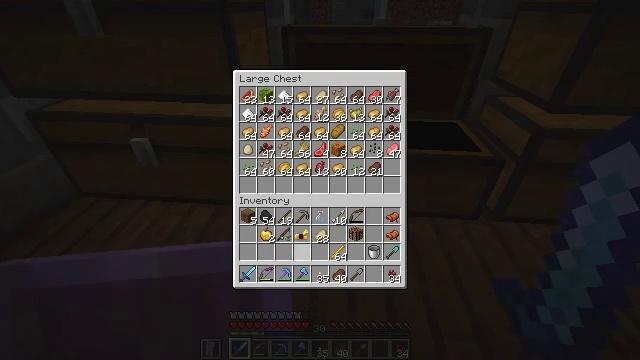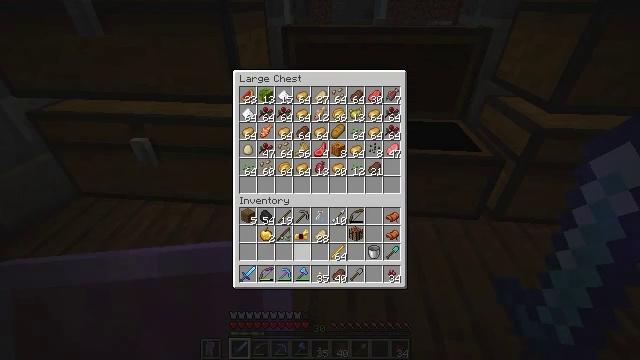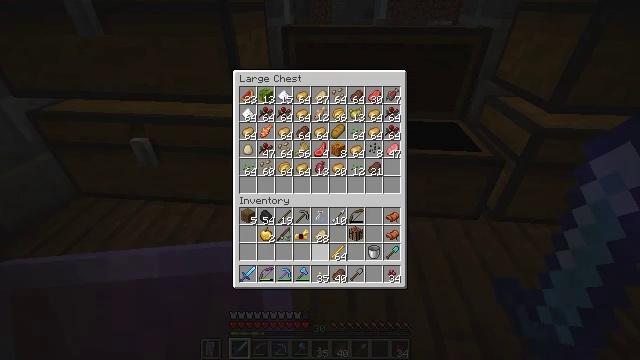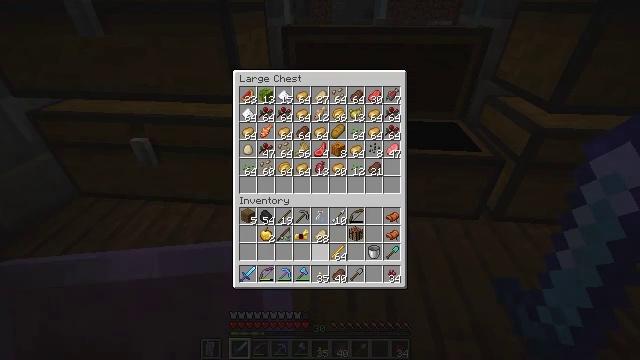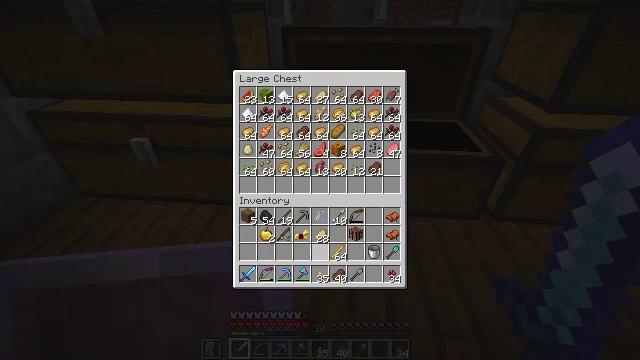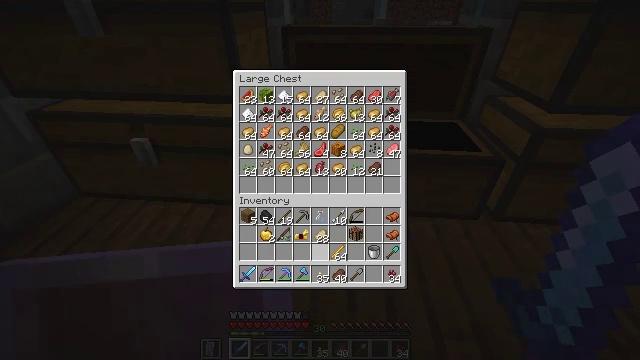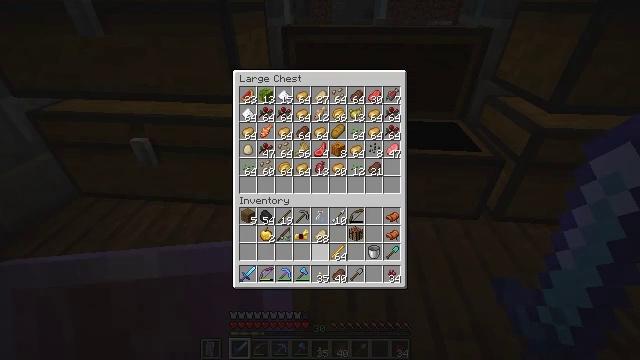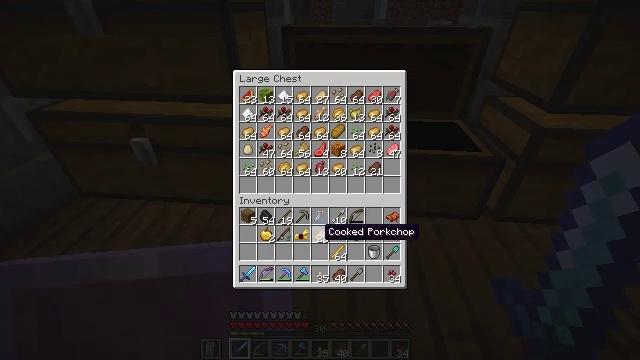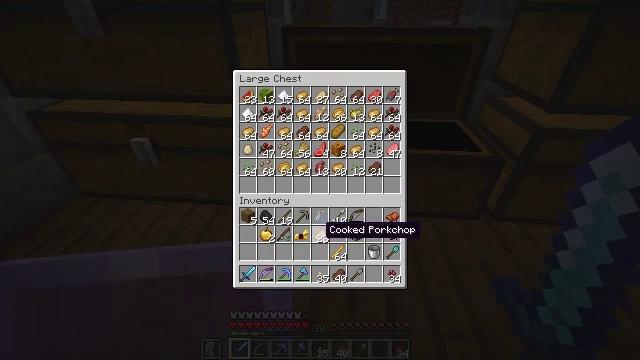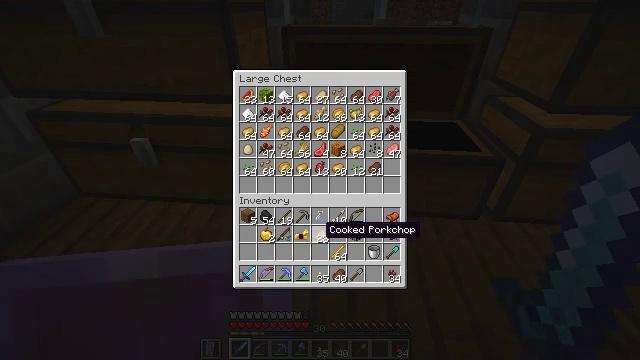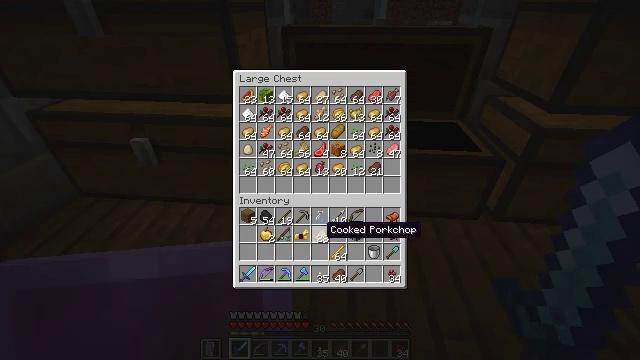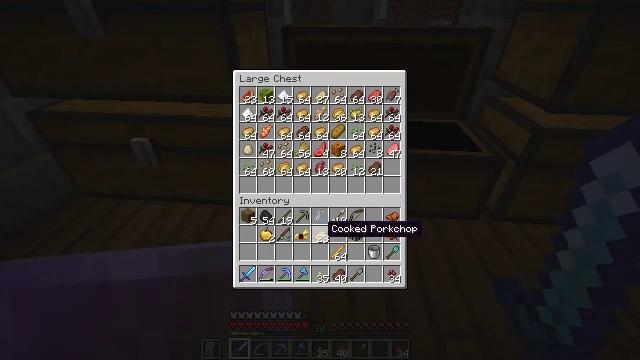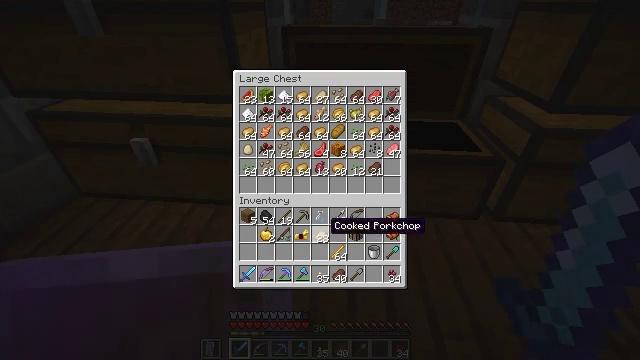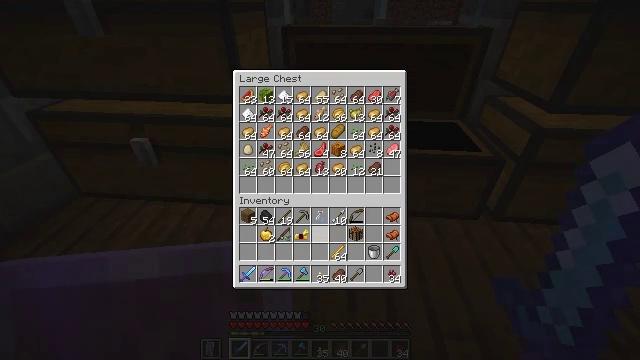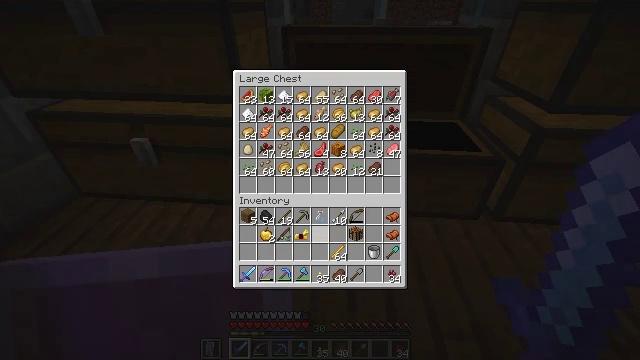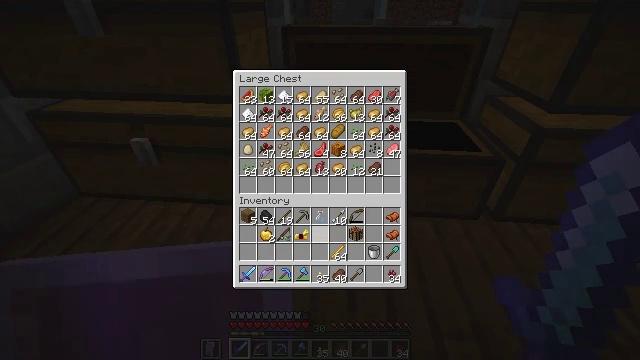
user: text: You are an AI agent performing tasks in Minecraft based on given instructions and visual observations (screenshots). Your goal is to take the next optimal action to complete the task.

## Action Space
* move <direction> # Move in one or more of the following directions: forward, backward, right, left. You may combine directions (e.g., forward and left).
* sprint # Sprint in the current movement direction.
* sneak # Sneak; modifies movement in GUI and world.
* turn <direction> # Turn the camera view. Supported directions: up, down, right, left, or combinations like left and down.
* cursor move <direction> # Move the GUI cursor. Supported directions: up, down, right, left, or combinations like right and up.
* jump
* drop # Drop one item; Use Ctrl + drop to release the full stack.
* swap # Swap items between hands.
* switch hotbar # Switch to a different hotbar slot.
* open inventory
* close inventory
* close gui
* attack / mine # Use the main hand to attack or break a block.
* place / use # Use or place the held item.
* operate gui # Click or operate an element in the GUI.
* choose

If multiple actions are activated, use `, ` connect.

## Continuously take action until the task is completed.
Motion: motion action
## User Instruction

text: Use the crafting table to craft a brewing stand.
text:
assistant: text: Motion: sneak
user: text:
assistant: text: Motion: sneak, cursor move right
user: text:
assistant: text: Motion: no_op
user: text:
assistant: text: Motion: no_op
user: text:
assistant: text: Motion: no_op
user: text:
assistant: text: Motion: no_op
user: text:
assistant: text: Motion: no_op
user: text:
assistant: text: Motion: no_op
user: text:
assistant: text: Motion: no_op
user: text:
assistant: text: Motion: no_op
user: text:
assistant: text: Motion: sneak
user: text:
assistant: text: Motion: sneak
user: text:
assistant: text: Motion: sneak, operate gui
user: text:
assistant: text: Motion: sneak, operate gui
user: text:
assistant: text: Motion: sneak
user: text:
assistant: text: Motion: sneak
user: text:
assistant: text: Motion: sneak
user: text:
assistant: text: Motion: no_op
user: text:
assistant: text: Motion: no_op
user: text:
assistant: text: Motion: no_op
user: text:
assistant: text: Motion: no_op
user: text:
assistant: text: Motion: no_op
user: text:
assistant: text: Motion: no_op
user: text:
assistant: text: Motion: no_op
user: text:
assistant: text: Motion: no_op
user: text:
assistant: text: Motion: no_op
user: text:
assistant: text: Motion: no_op
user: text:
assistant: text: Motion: cursor move right and up
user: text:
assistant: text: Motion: cursor move right and up
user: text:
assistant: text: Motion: sneak